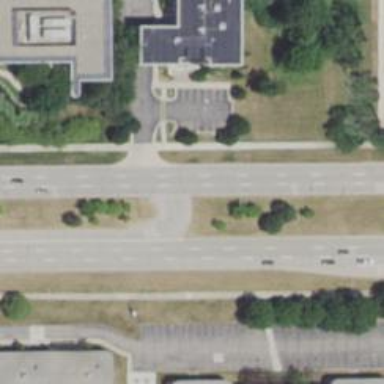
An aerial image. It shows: Primary link highway with separate sidewalk.